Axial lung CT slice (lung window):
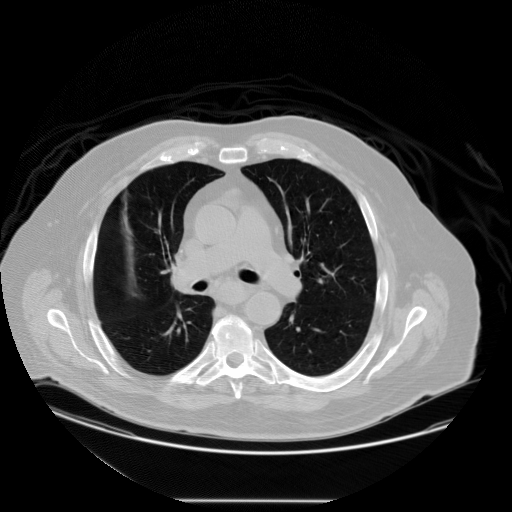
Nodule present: no